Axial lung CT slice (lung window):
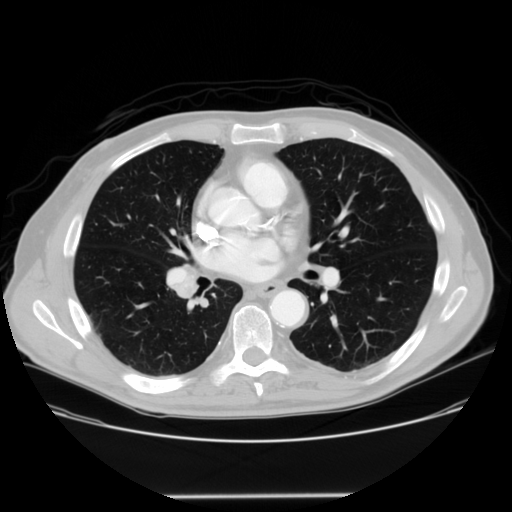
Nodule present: no